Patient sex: M
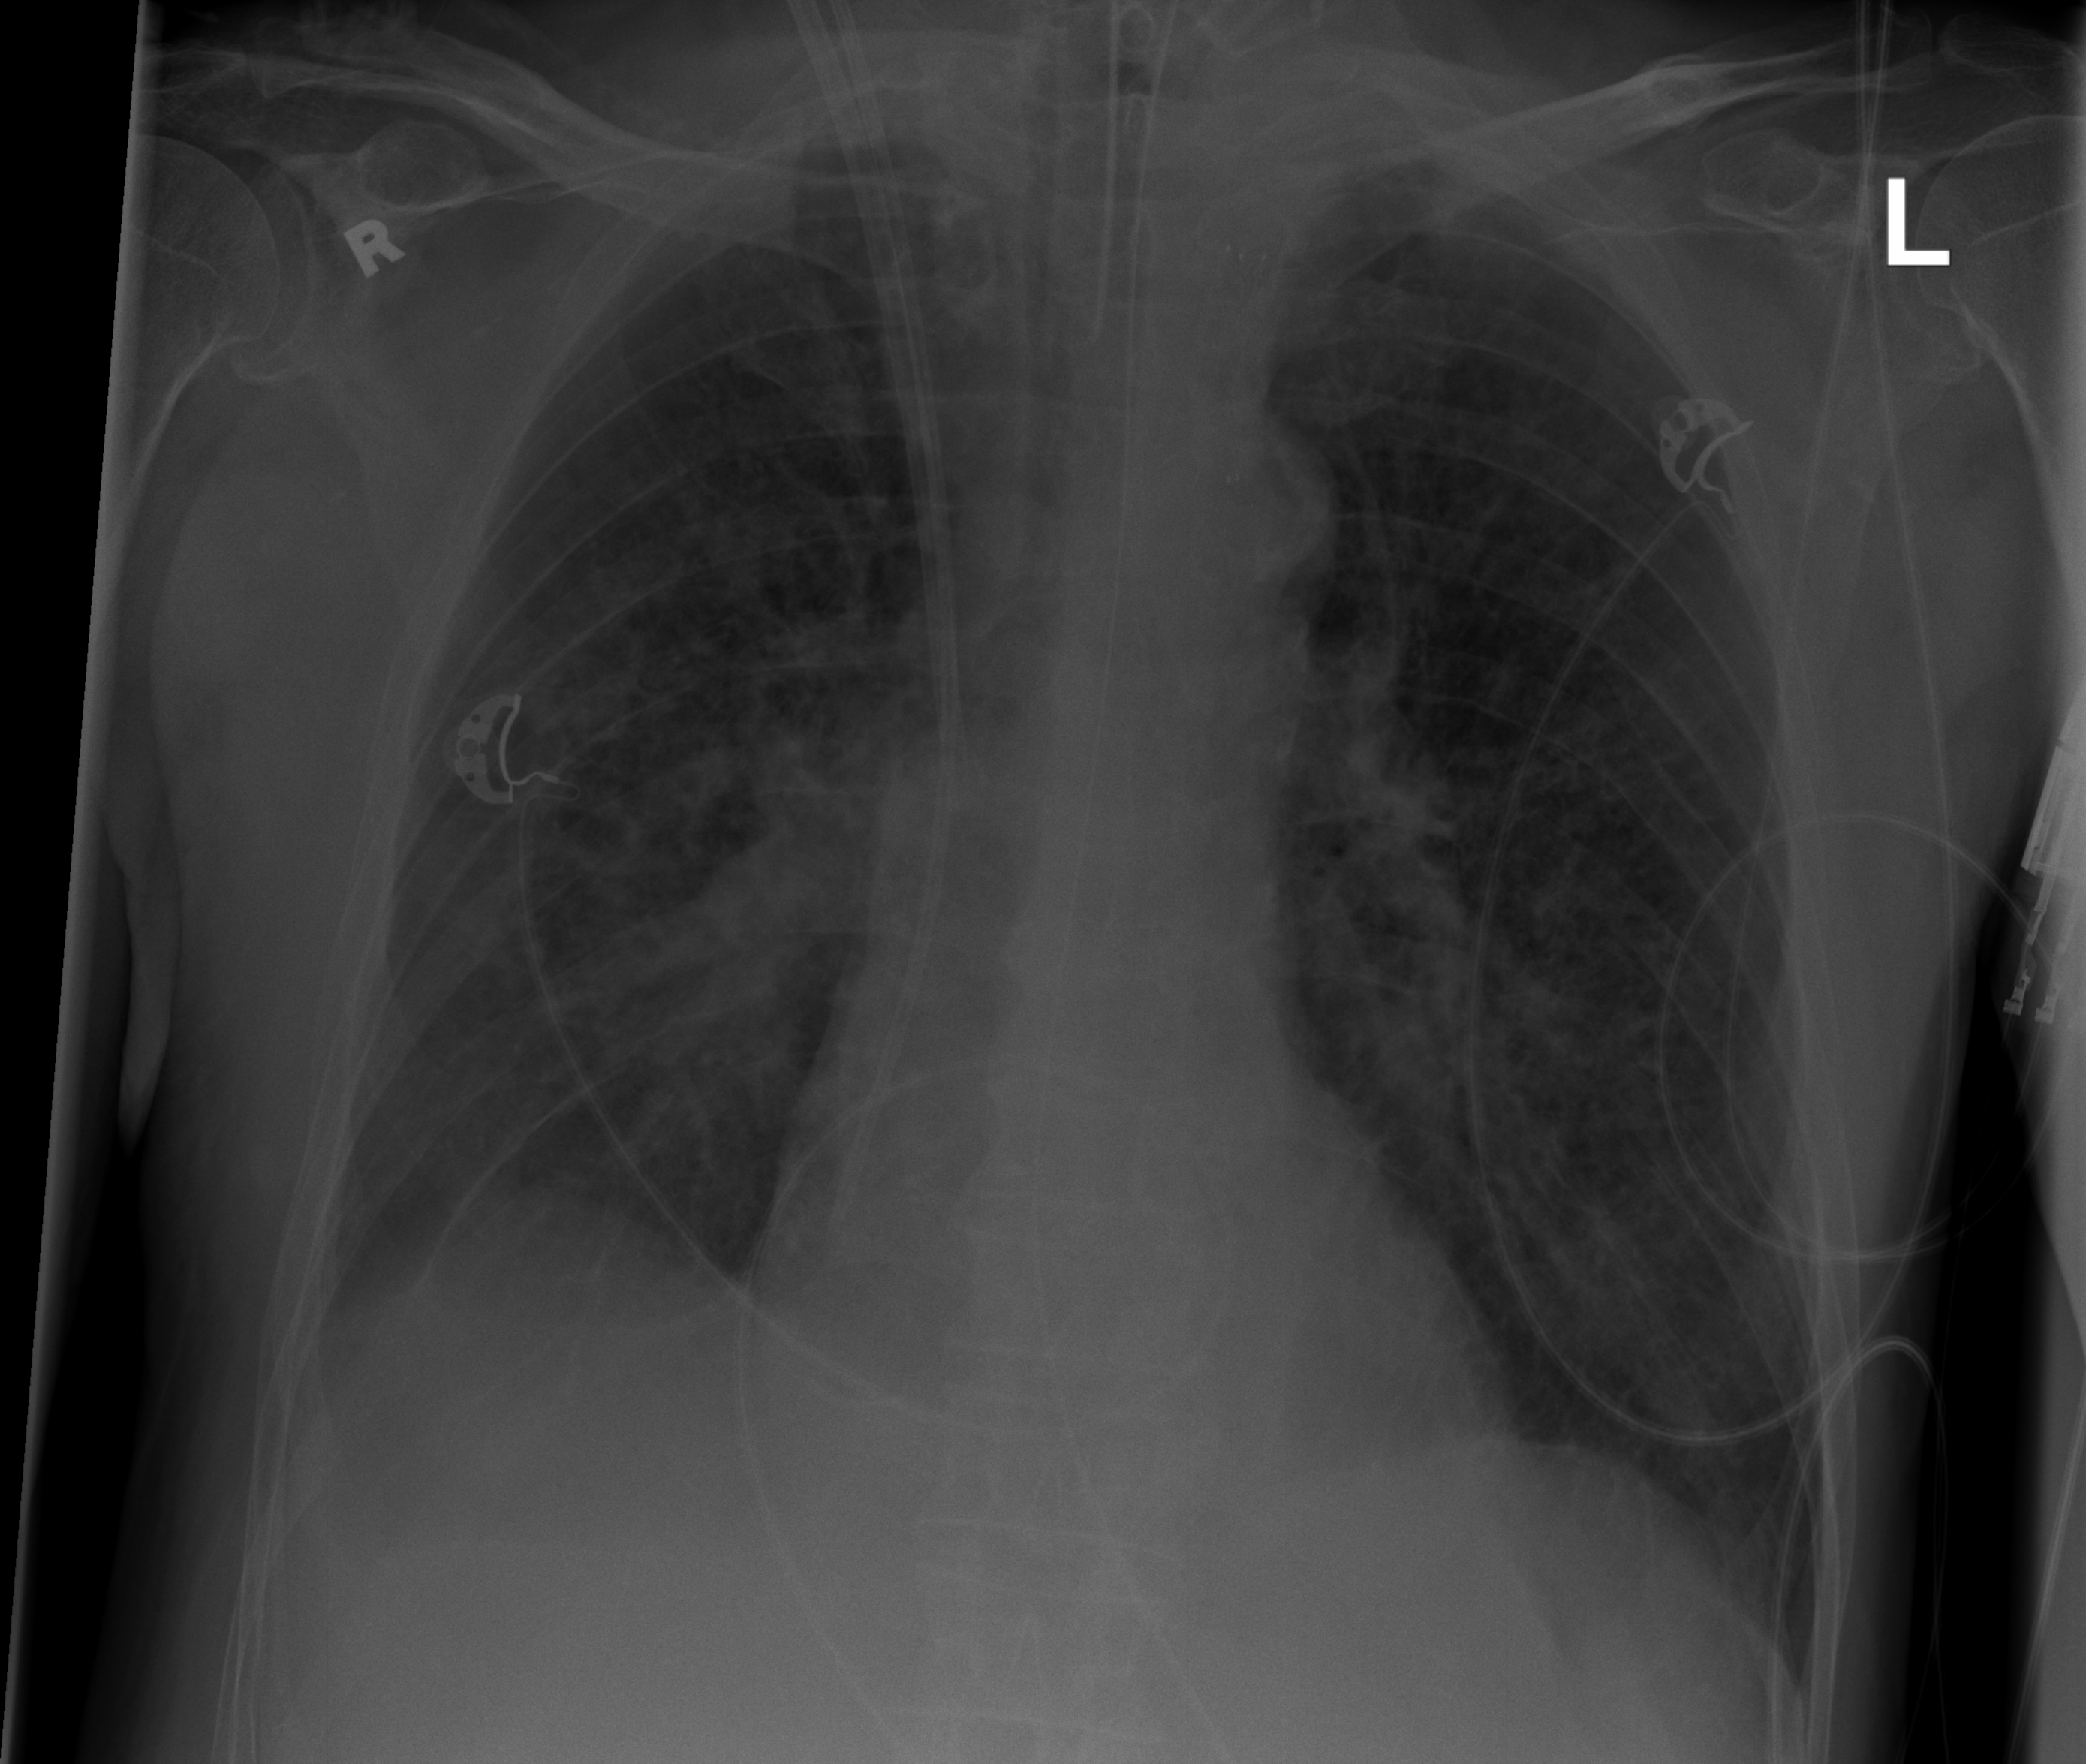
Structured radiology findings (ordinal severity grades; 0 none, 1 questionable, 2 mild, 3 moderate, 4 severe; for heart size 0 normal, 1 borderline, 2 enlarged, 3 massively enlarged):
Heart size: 0
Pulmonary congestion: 2
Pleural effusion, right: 2
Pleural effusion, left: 1
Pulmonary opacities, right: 3
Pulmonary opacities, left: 2
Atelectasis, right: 2
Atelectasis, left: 2